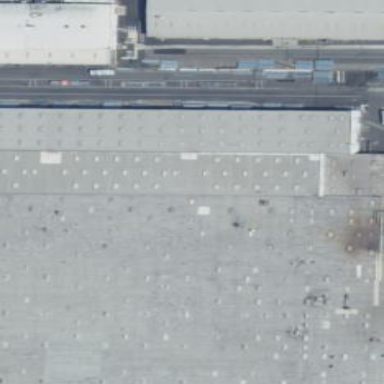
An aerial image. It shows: Industrial building used for industrial purposes.